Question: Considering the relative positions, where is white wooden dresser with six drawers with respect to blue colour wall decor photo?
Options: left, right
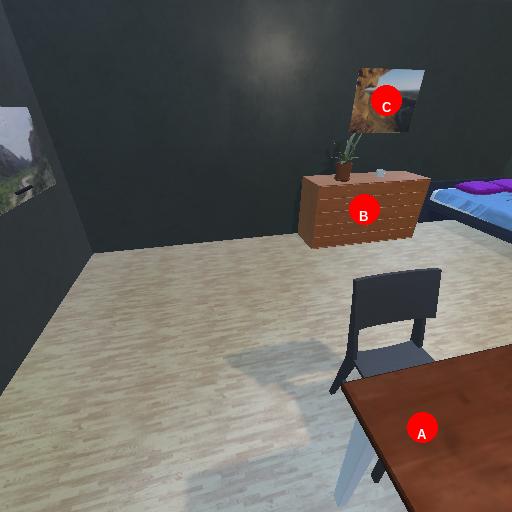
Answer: left